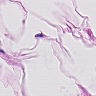
Metastatic tissue present: no